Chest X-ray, PA view. Patient: 43 years old, sex M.
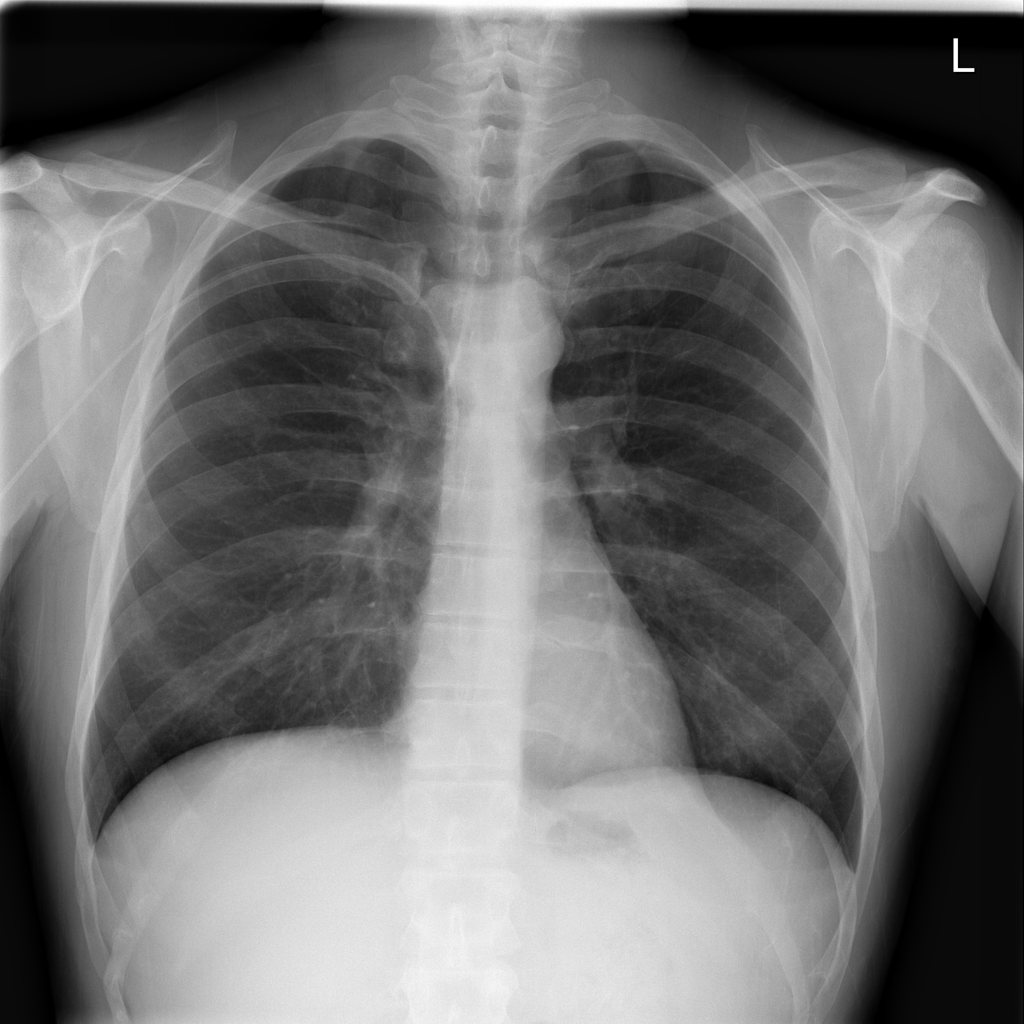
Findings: No Finding